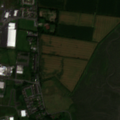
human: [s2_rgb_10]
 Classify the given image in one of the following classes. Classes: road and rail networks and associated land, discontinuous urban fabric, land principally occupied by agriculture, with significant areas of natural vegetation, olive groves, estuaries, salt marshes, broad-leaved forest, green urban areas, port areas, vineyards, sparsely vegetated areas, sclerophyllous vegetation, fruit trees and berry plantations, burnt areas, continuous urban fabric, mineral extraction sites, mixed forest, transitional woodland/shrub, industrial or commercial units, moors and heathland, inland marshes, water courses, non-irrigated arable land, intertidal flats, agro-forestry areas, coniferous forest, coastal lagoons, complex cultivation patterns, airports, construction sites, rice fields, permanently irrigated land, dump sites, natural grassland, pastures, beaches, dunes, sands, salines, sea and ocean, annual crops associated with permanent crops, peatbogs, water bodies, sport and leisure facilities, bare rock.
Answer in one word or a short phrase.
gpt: discontinuous urban fabric, industrial or commercial units, non-irrigated arable land, pastures, salt marshes, intertidal flats